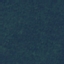
Land use / land cover class: Forest